Lunar surface albedo tile
Center latitude: -36.037
Center longitude: -39.096
Resolution (meters per pixel, mean): 111.06
Tile area (km^2): 11666.84
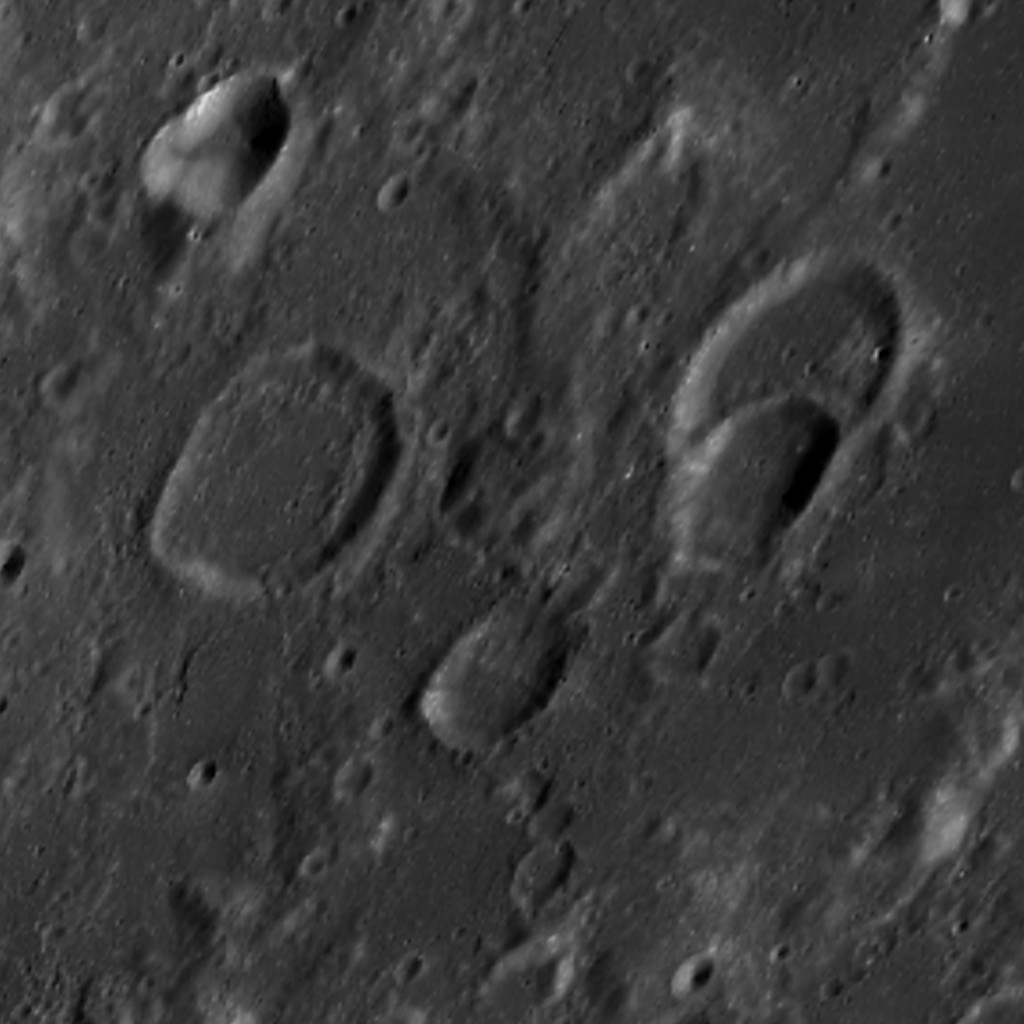